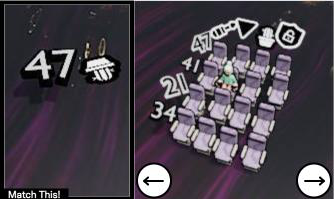
Task: seats
Answer: no